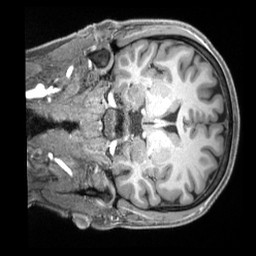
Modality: T1w
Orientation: coronal
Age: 25
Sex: female
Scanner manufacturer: siemens
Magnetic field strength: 3 T
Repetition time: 2.4 s
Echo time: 0.00226 s